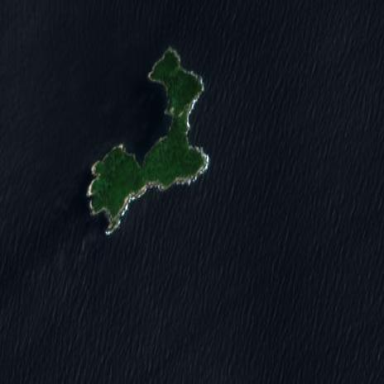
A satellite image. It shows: Island with natural coastline.